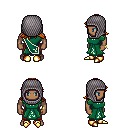
a pixel art fantasy rpg character, male body template, human, dark skin, sash dress, red pants, dark blonde loose hair, chain hood, bracelets, gold boots, four views (front, back, left, right), 2x2 character sprite sheet, small pixel art, hard edges, no anti-aliasing